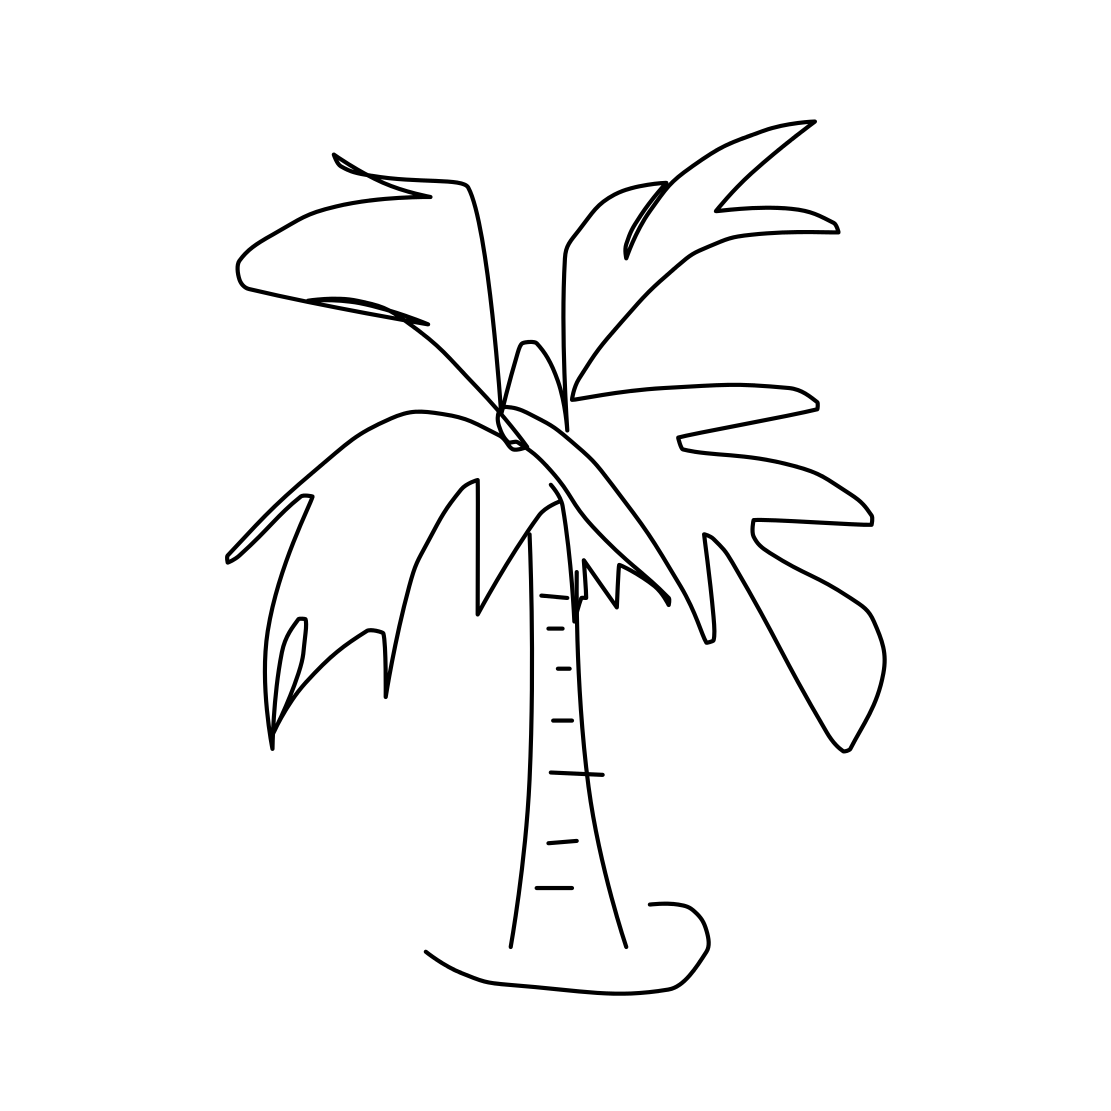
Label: palm tree